Chest X-ray:
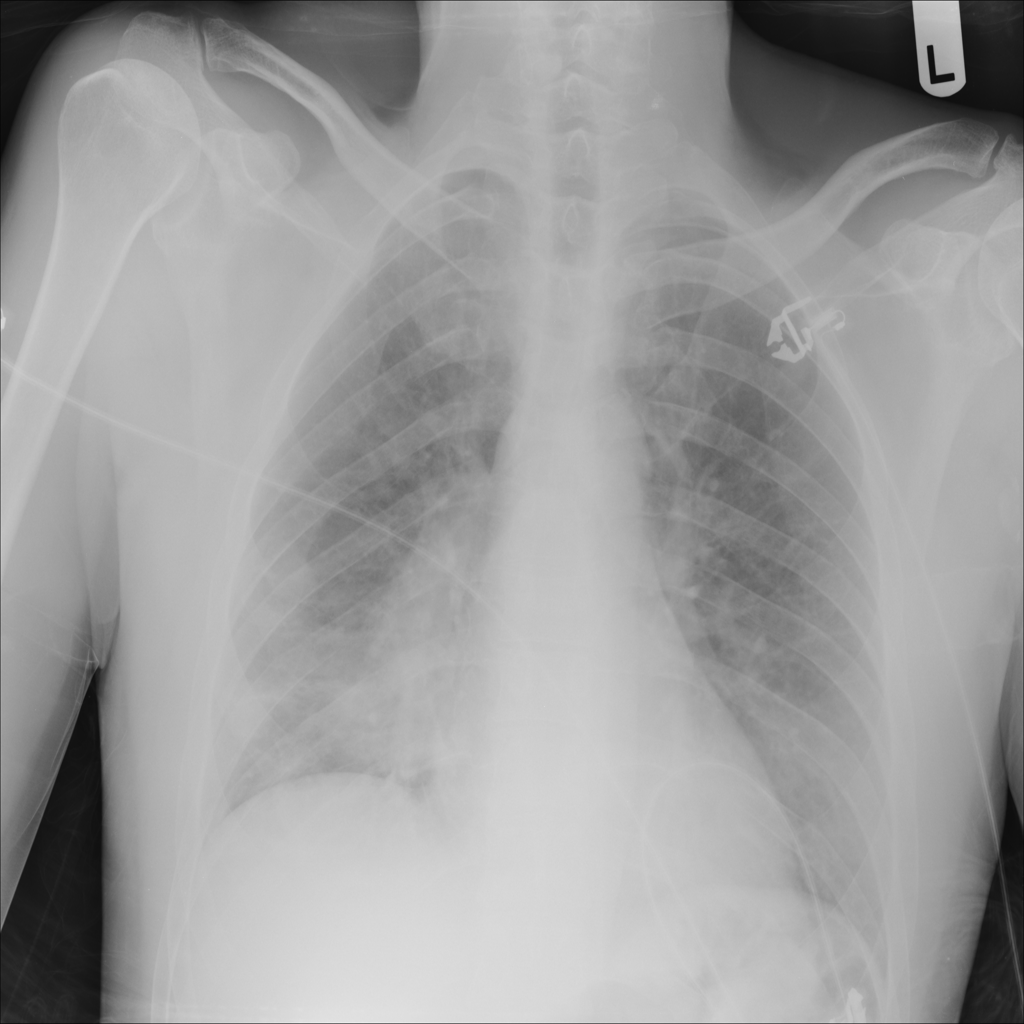
Findings: Consolidation, Effusion
No abnormal finding: no